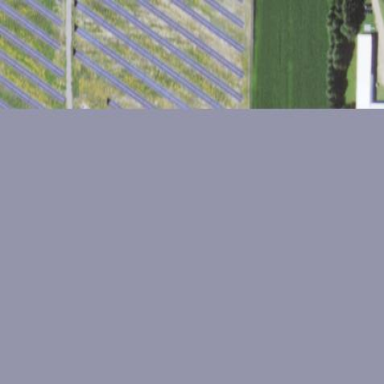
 consisting of solar photovoltaic panels."